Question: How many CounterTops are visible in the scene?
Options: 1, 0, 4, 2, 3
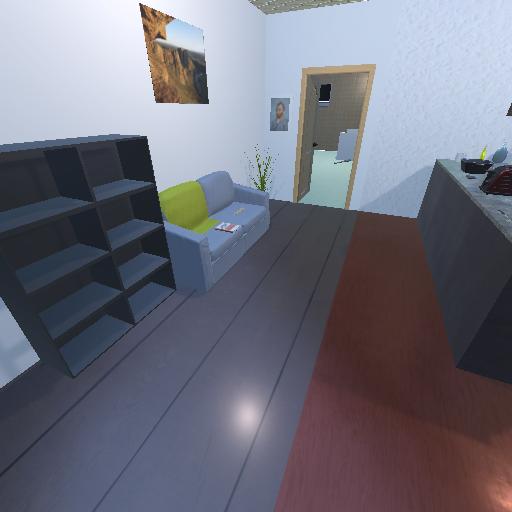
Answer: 1